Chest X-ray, AP view. Patient: 22 years old, sex M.
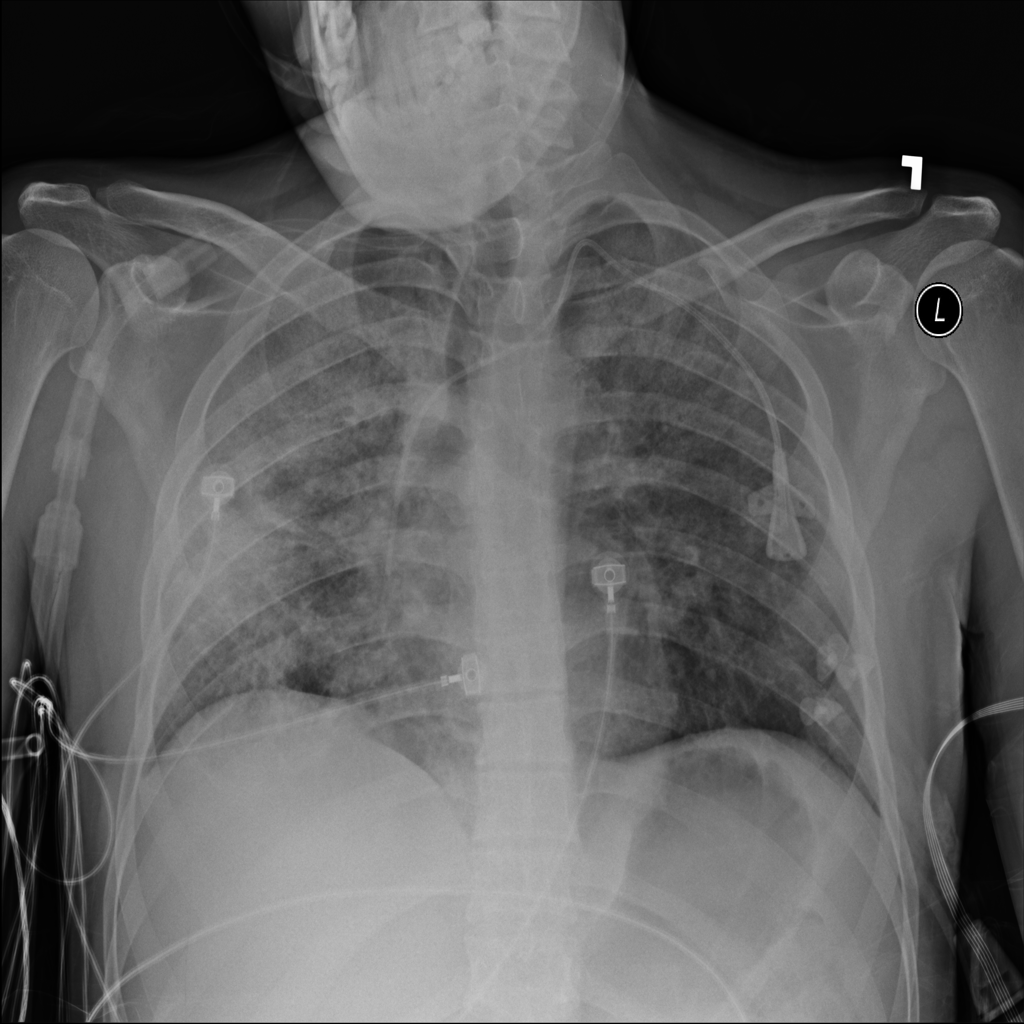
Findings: Consolidation, Infiltration